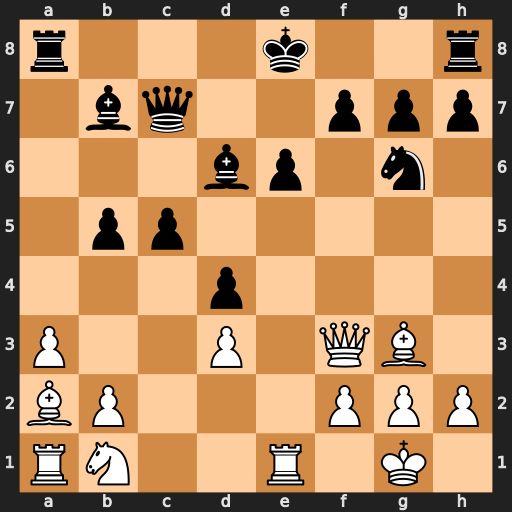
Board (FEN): r3k2r/1bq2ppp/3bp1n1/1pp5/3p4/P2P1QB1/BP3PPP/RN2R1K1
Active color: w
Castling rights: kq
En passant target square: -
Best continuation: Bxd6 Qxd6 Qxb7